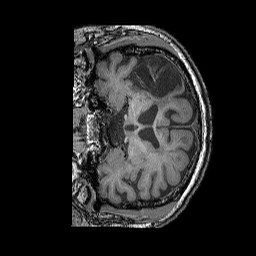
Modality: T1w
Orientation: coronal
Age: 49
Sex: male
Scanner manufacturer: siemens
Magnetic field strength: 3 T
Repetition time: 2.25 s
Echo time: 0.00411 s